Question: I can create a simple model like so:
'''
define(["models/base/model"], function(Model) {
"use strict";
var IssueModel = Model.extend({
defaults:{
lastName: "Bob",
firstName: "Doe"
}
});
return IssueModel;
});
'''
And then from my controller I can do this:
'''
this.model = new IssueModel();
'''
And then when I create my view I can pass it my model like so:
'''
this.view = new IssueView({model: this.model});
'''
Finally, in my template I can successfully get properties on the model by doing this:
'''
Hi {{firstName}} {{lastName}}
'''
But when I define a collection using 'IssueModel' and I try to pass the collection to my view (and not the model like I showed previously) I can't figure out how to reference the models in my Handlebars template:
'''
var self = this;
this.collection = new IssueCollection();
this.collection.fetch({
success: function(collection) {
self.view = new IssueView({collection: collection});
console.log(self.collection);
},
error: function(collection, error) {
// The collection could not be retrieved.
}
});
'''
I know 'fetch' properly retrieves 5 models from my Parse.com backend because this is what I get on the console:

My question is this. I know Chaplin.js uses 'getTemplateData', but when I pass a model I don't have to do anything special in order to reference the properties in my view. How would I reference, specifically iterate, over the collection I passed to my view in my Handlebars template?
'''
{{#each [Model in the collection I passed to the view]}}
{{title}}
{{/each}}
'''
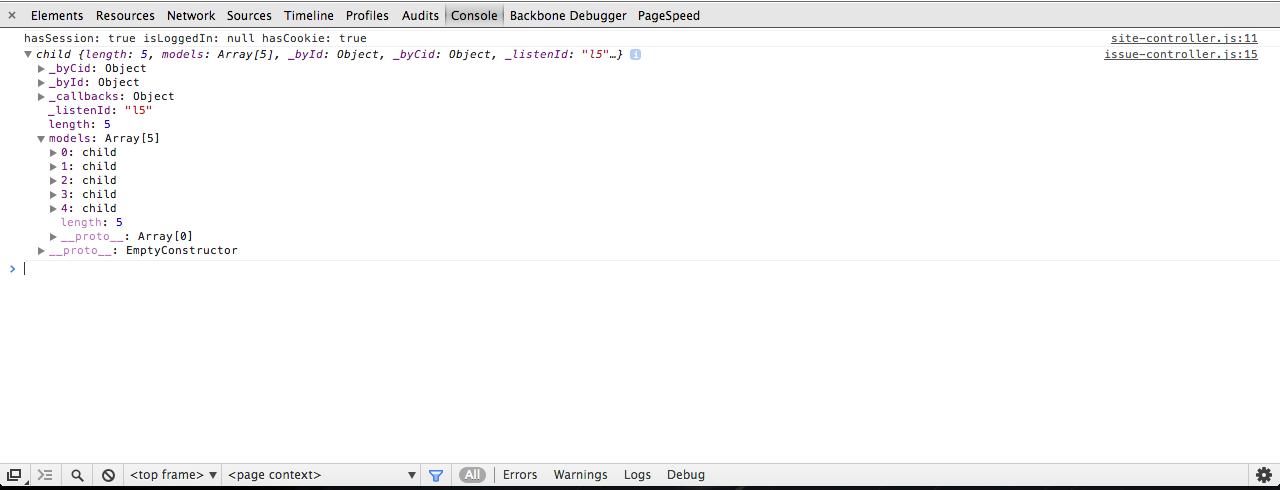
Answer: Chaplin will render a collection using a <URL>, it's basicly an extention of a normal view that listens for changes in your collection and adds/removes subviews accordingly.
'''
this.view = new IssueCollectionView({collection: this.collection});
'''
Also there is no need to wait for success call when using a collection view since it will automaticly render every child item when data is added.